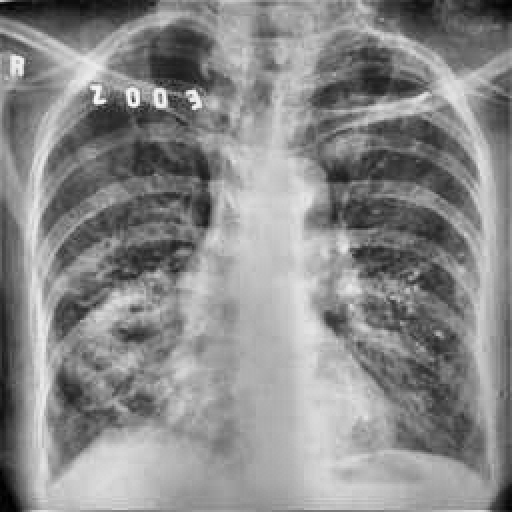
Finding: TUBERCULOSIS